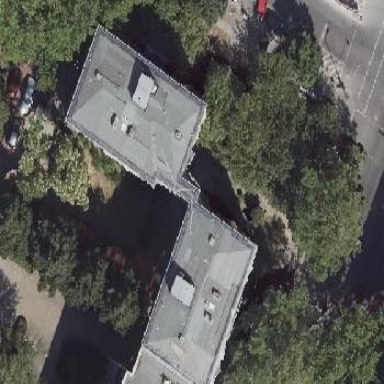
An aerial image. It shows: Hipped roof on residential building.